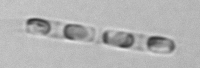
Label: Skeletonema